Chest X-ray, AP view. Patient: 66 years old, sex M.
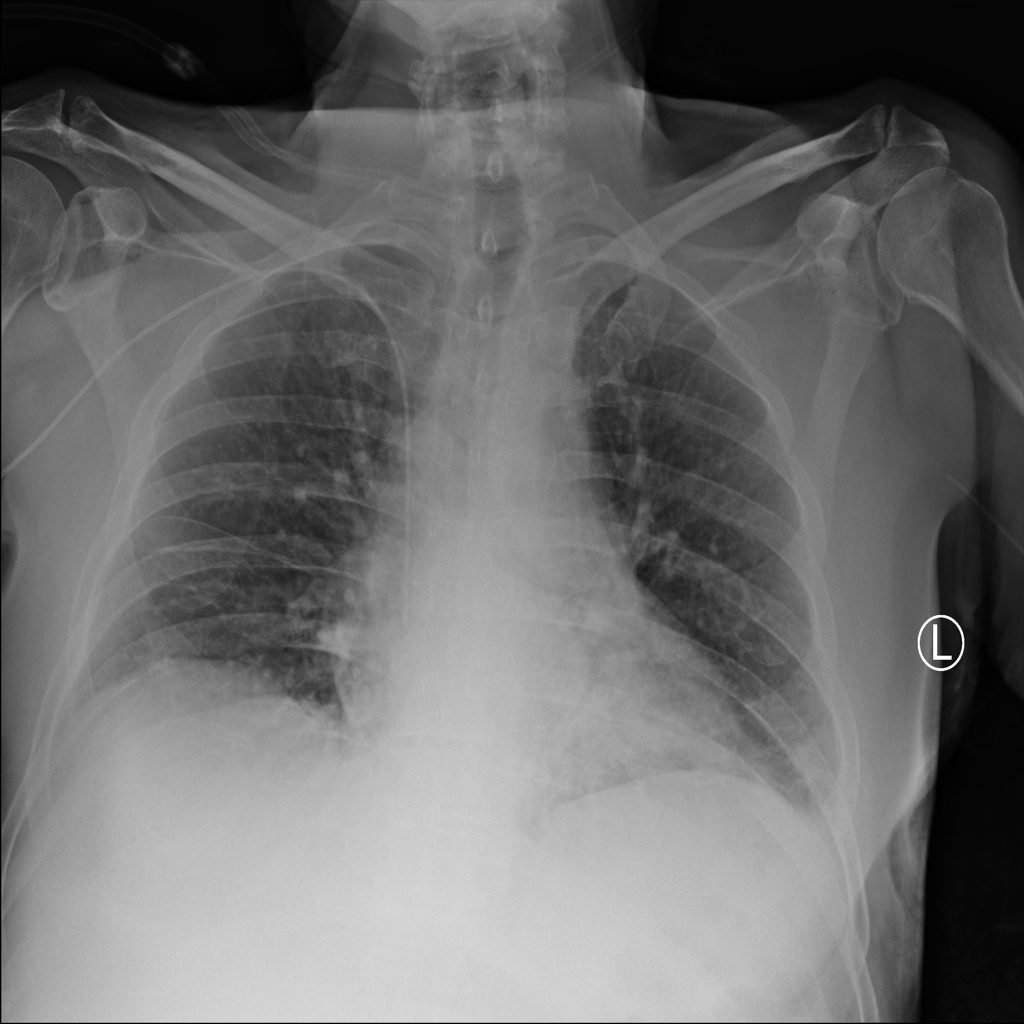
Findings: Atelectasis